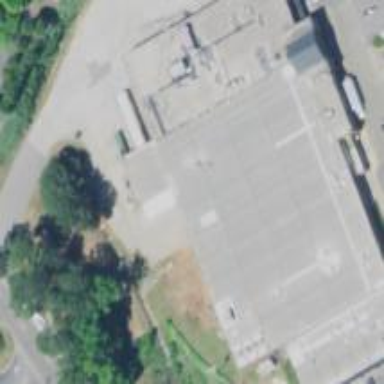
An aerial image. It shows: Supermarket located in building.